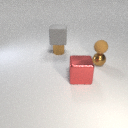
large red metal cube in front of small brown metal sphere